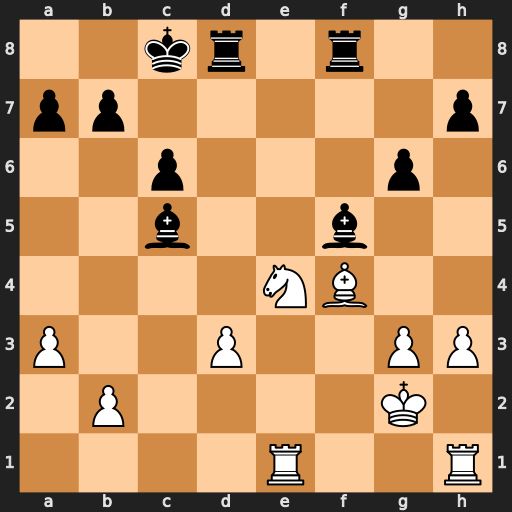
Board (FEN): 2kr1r2/pp5p/2p3p1/2b2b2/4NB2/P2P2PP/1P4K1/4R2R
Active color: w
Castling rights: -
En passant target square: -
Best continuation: Nxc5